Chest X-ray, AP view. Patient: 83 years old, sex M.
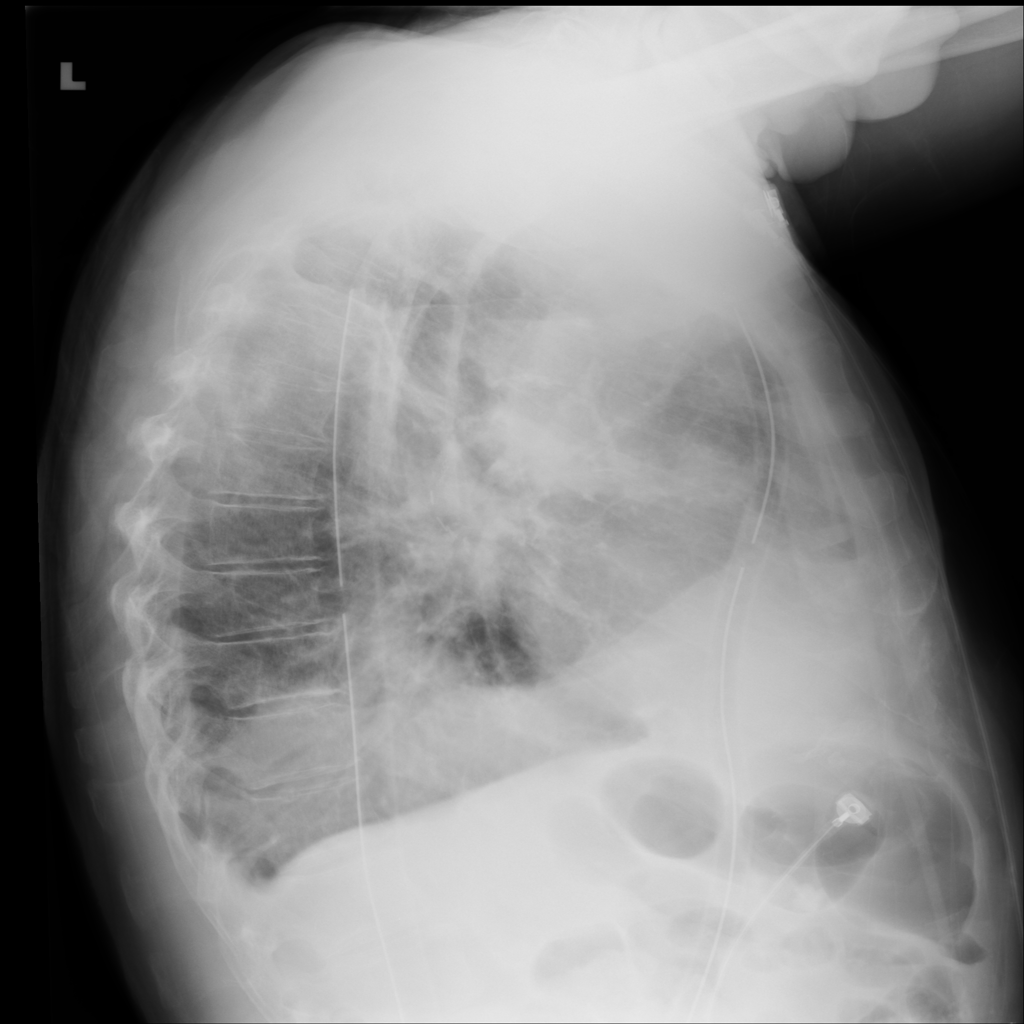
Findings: Atelectasis, Infiltration, Pneumothorax